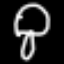
Label: mushroom